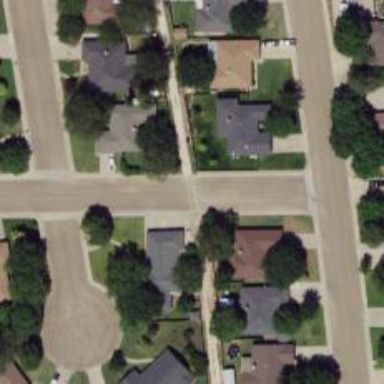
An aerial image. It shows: Alley classified as service road.